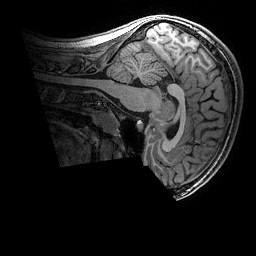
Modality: T1w
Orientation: sagittal
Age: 18
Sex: female
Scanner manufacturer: ge
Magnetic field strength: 3 T
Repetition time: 0.007 s
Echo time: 0.00342 s